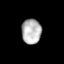
Tissue: lung
Cell type: Myeloid cells
Senescence score: 0.1864
Nuclear area (px): 482
Mean DAPI intensity: 181.465